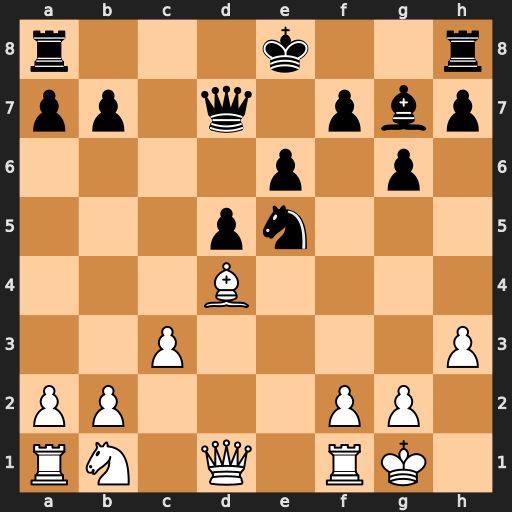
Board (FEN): r3k2r/pp1q1pbp/4p1p1/3pn3/3B4/2P4P/PP3PP1/RN1Q1RK1
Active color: w
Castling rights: kq
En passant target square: -
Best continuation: f4 f6 fxe5